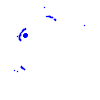
Particle: pion